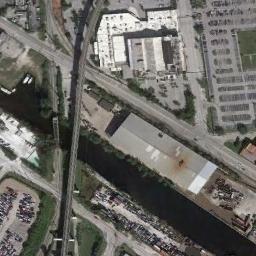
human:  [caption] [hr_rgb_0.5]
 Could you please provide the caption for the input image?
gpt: Below this overpass is a four-lane highway .

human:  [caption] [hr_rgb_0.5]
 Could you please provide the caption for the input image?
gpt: Many buildings of different shapes and sizes are beside the overpass .

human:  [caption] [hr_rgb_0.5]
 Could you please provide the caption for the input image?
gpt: There are many buildings and a river beside the overpass .

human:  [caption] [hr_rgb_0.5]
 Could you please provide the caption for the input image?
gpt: The overpass is next to some houses and a parking lot .

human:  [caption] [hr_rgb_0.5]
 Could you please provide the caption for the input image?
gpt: The cross-line overpass is over the roads and a river in the city .